Question: i've an object collection. The problem is that add the object collection to another collection in Backbone.Push and add methods of Bacbone.Collection don't work.here is my collection which is need to be added to another collection

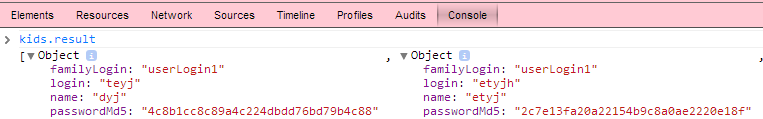
Answer: Assuming they are backbone collections (which they don't look like in your console window)
try: 'collectionA.add(collectionB.models)'
If you are trying to add an object array to a collection try this:
'''
_.each(kids.result, function(kid){ collectionA.add(new Backbone.Model(kid)); });
'''